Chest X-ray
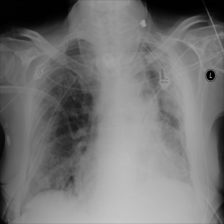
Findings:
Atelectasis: negative
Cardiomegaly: negative
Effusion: negative
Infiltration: negative
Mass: negative
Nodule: negative
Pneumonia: positive
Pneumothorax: negative
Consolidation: negative
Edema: negative
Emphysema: negative
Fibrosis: negative
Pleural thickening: negative
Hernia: negative